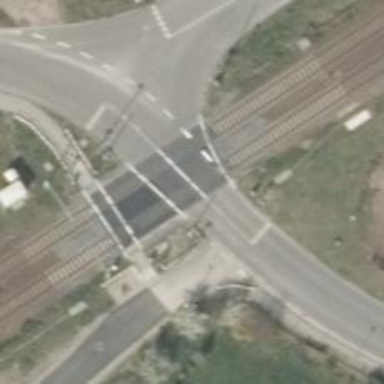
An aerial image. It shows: Level crossing with double half barrier.